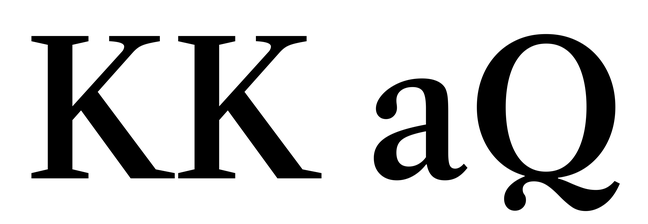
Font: LibreCaslonText_Medium